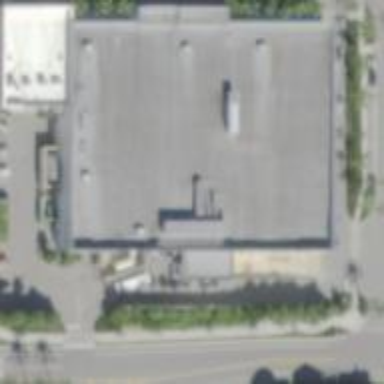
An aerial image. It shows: Retail building.